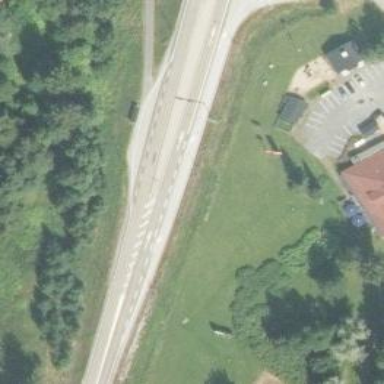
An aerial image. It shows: Trunk highway.